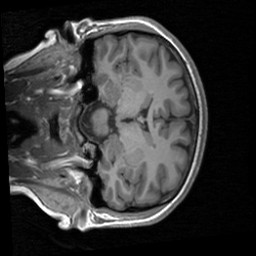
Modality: T1w
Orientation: coronal
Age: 20
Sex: female
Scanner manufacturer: siemens
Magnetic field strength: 3 T
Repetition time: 1.9 s
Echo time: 0.00226 s